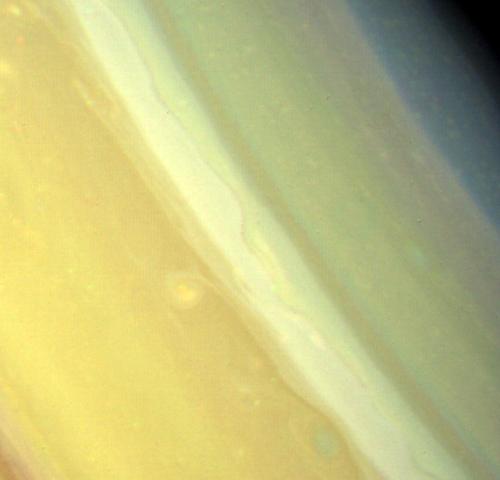
Saturn Northern Mid-latitudes Saturn, Voyager